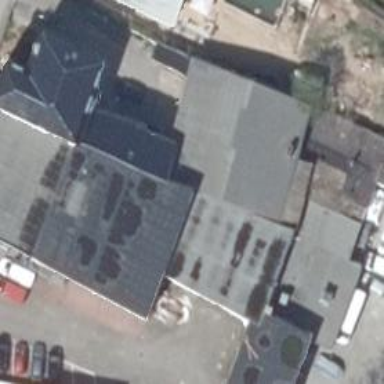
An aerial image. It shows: Car repair shop.